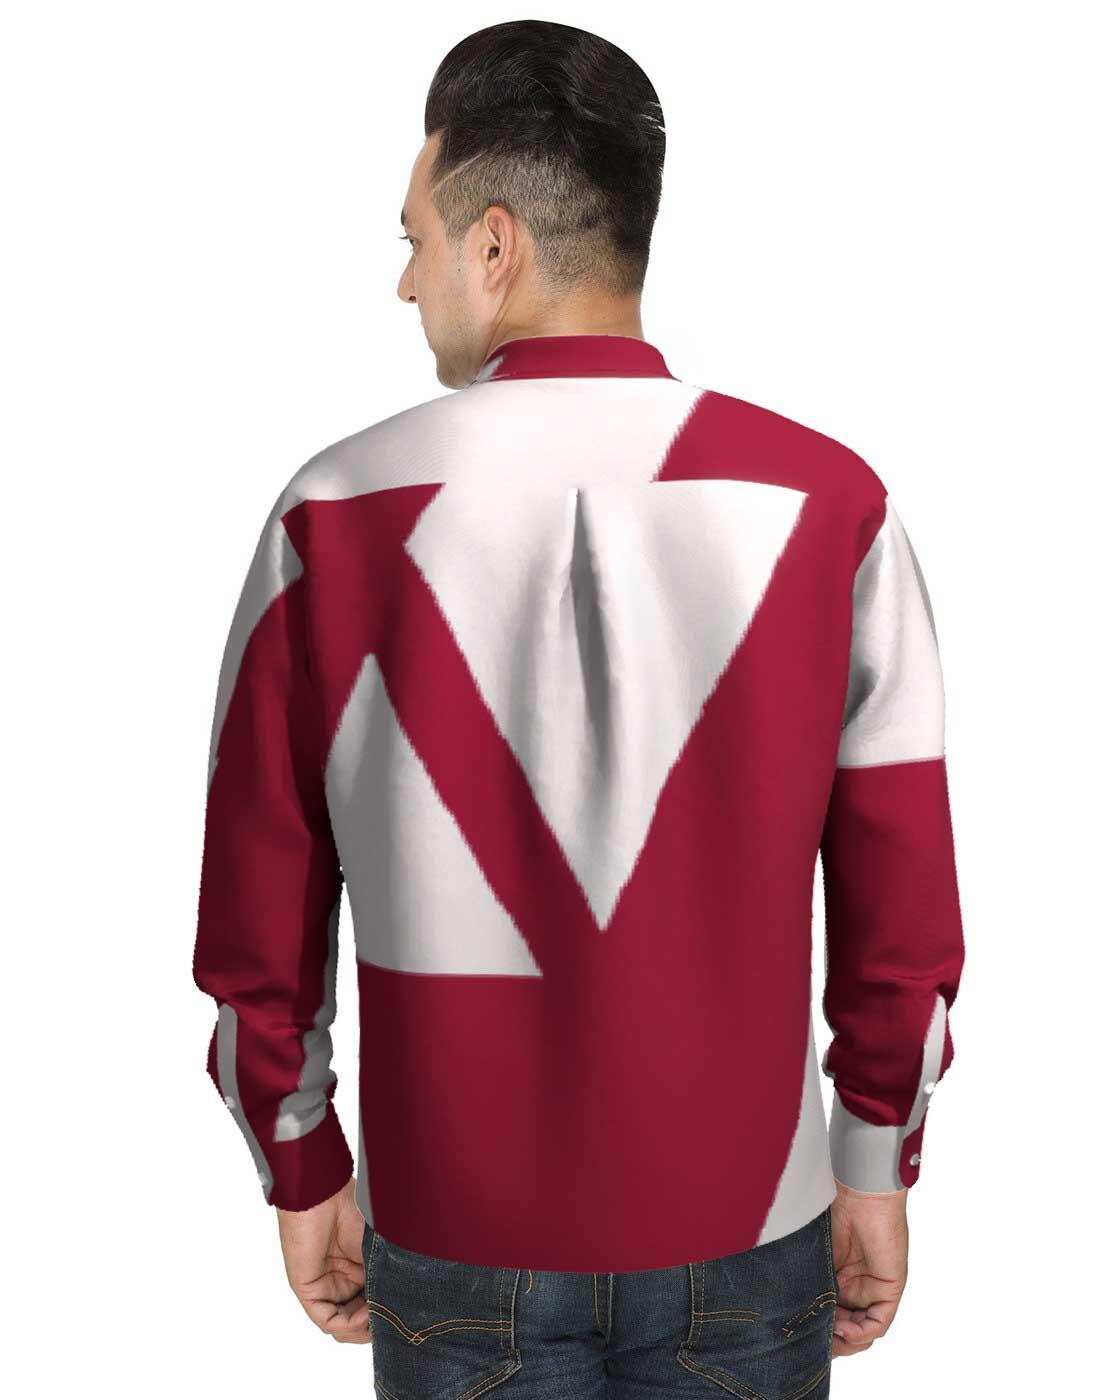
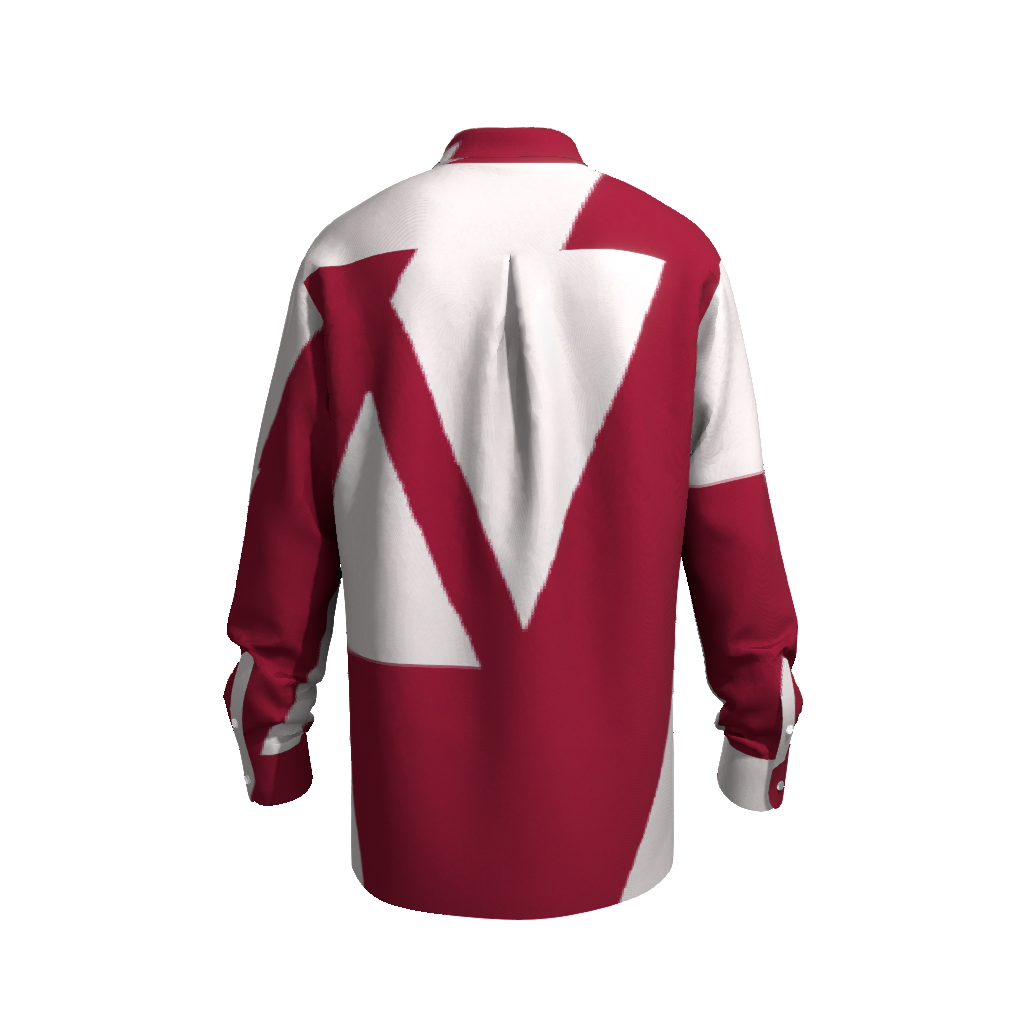
Clothing description: red white men s button up tee